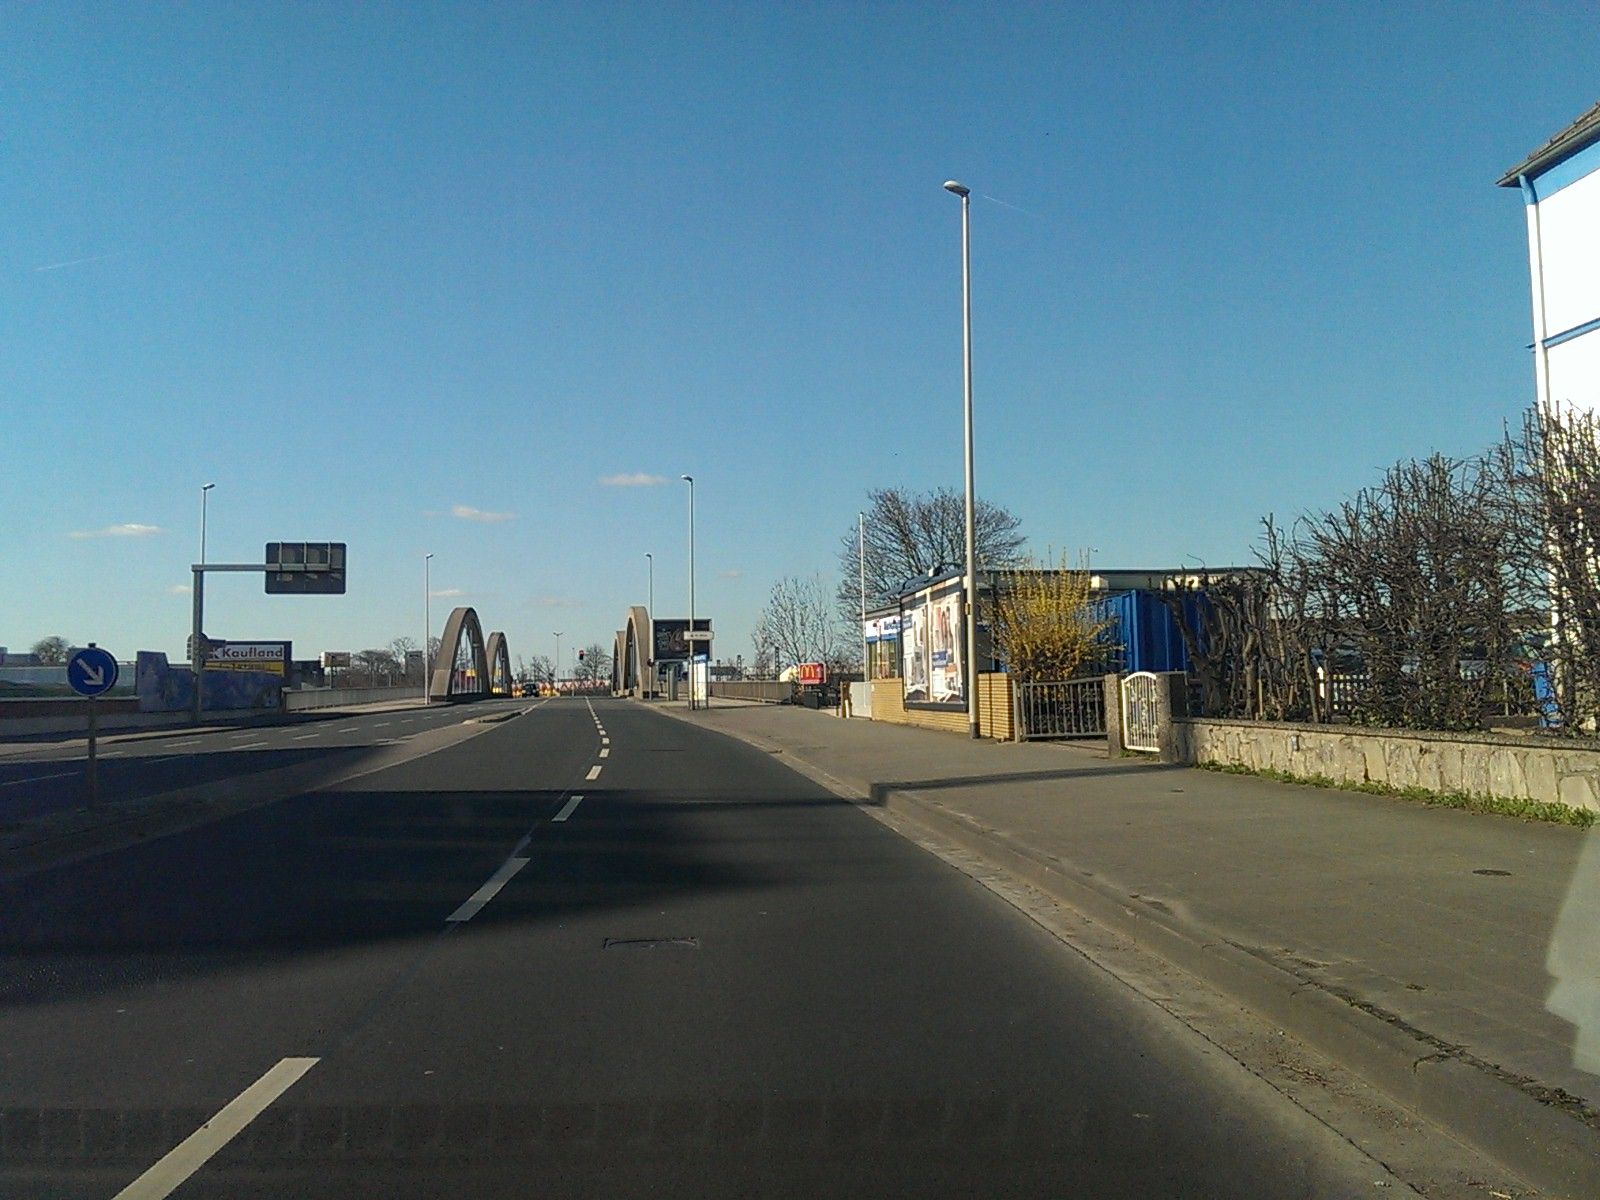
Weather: clear
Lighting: day
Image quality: good
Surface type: driving surface
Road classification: secondary
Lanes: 2
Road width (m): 2.5
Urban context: urban centre
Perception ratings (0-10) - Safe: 2.8, Lively: 2.48, Beautiful: 3.3, Boring: 5.49, Depressing: 8.22, Wealthy: 3.3